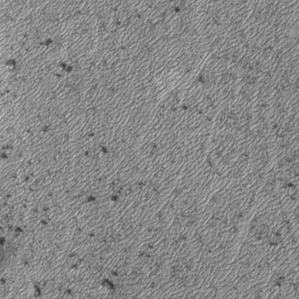
Label: frost